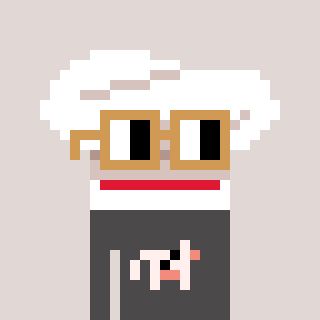
a pixel art character with square brown glasses, a chef hat-shaped head and a grayscale-colored body on a warm background